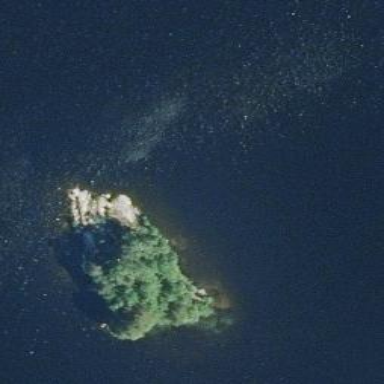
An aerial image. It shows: Islet.